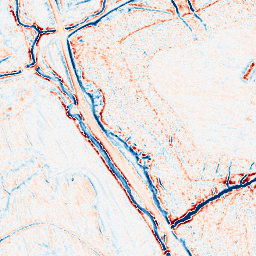
Category: edge_preserving
Decomposition family: bilateral
Decomposition parameters: d: 9
sigma_color: 25
sigma_space: 150
Upsampling method: regularized
Upsampling parameters: scale: 4
lambda_reg: 0.01
Upsampling scale: 4